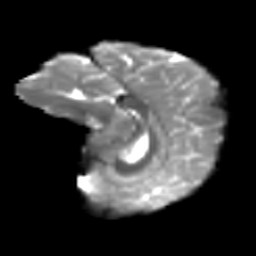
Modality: T2w
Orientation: sagittal
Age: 12
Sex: female
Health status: ill
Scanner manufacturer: ge
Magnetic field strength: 3 T
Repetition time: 6.752 s
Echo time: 0.079 s